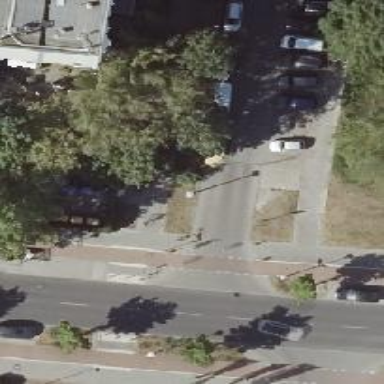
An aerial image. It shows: Road with "give way" sign.